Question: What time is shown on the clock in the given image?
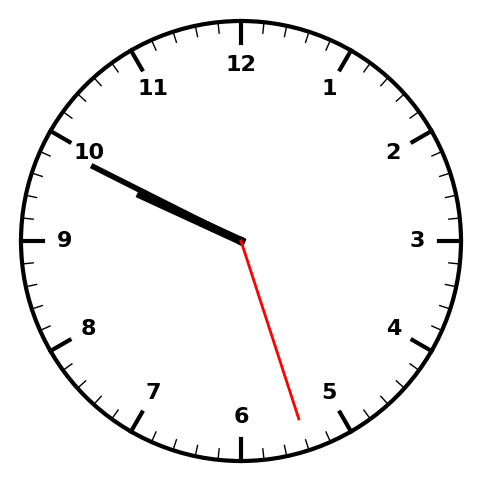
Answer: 09:49:27